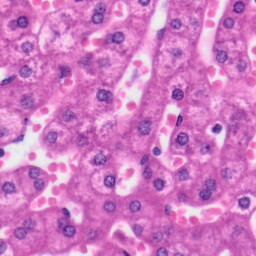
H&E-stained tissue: Liver